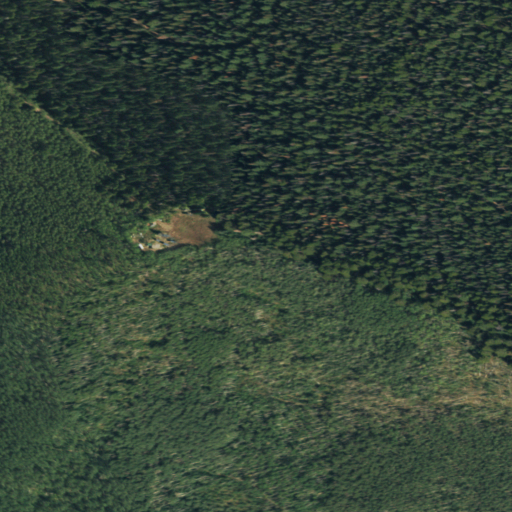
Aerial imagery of mountain in Colorado named Red Mountain containing evergreen forest, deciduous forest, and mixed forest